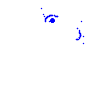
Particle: pion